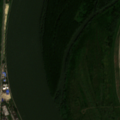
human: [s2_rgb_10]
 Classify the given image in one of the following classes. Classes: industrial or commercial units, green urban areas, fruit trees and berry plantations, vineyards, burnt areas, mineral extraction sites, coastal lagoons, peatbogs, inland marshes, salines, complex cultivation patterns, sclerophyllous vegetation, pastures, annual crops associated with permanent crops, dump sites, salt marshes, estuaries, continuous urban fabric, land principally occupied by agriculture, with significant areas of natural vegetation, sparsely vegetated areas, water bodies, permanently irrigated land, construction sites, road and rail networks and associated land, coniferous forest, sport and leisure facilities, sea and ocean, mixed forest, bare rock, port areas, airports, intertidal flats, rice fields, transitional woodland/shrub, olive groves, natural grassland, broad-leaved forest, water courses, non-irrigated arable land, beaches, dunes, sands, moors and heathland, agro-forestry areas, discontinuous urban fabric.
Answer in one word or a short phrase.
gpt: industrial or commercial units, non-irrigated arable land, broad-leaved forest, transitional woodland/shrub, water courses